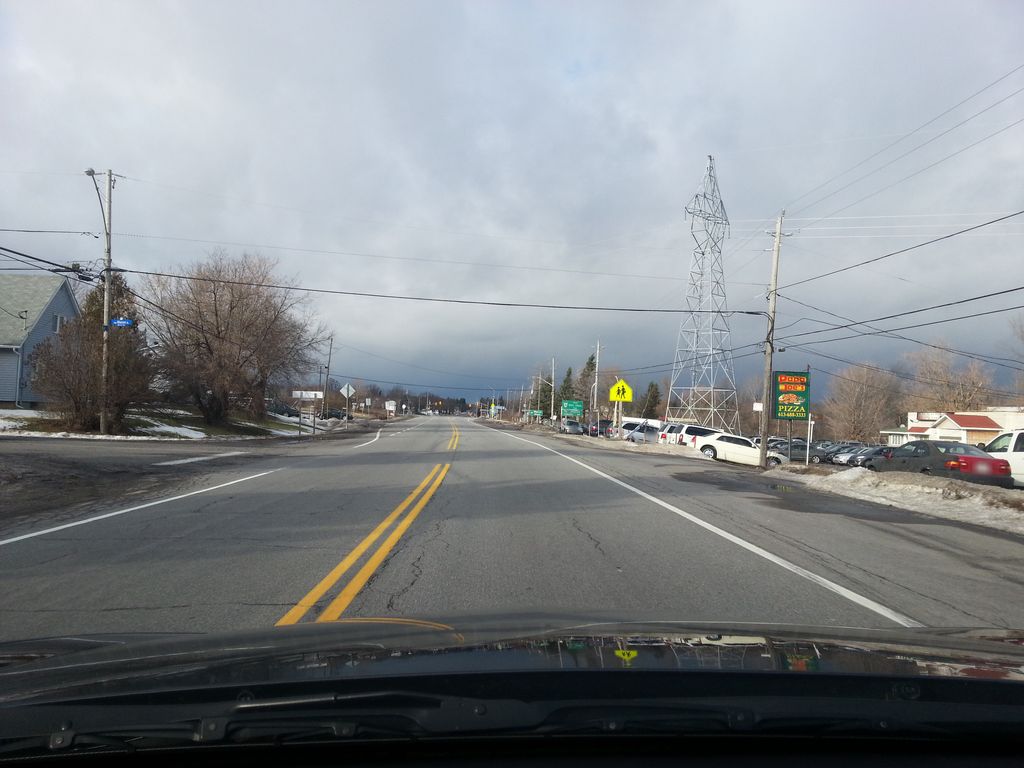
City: ottawa-gatineau